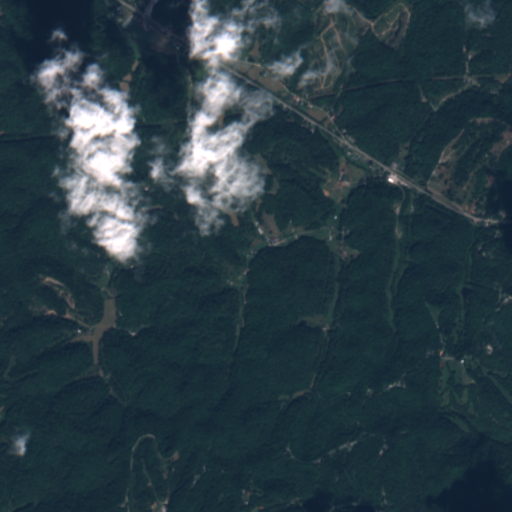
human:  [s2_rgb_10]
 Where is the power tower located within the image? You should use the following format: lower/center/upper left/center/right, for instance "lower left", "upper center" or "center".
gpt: The power tower is located in the upper of the image.
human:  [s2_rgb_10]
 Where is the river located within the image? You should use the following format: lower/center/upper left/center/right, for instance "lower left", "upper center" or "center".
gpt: The river is located in the right of the image.
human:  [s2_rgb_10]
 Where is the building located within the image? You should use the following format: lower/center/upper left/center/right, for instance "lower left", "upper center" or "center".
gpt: There is no building in the image.